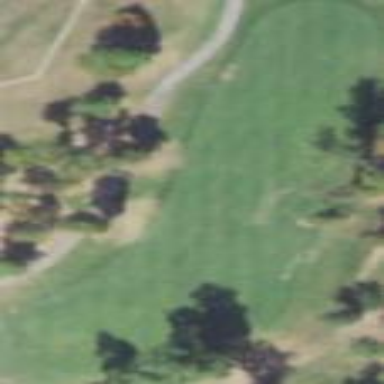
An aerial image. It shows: Grassy area designated as golf fairway.